Question: I want to do something like this:

Any idea on how to achieve this without changint the mass center
Thanks!
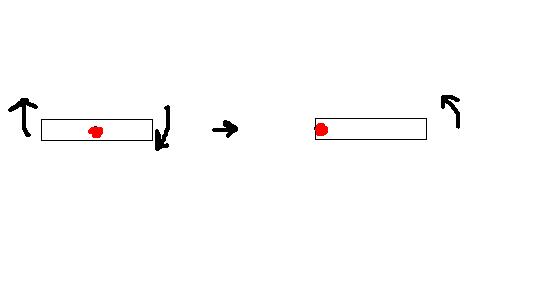
Answer: The simplest way would be to arrange the fixture so that it's not centered on the body position. Eg. if you have this:
'''
myPolygonShape.SetAsBox( 5, 1 );
'''
you could use this instead:
'''
b2Vec2 offset(2.5, 0);
myPolygonShape.SetAsBox( 5, 1, offset, 0 );
'''
If you really need to keep your current arrangement of the fixture, you'll need to calculate yourself where the new body position should be, and then use SetTransform to put it there.